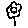
Label: flower